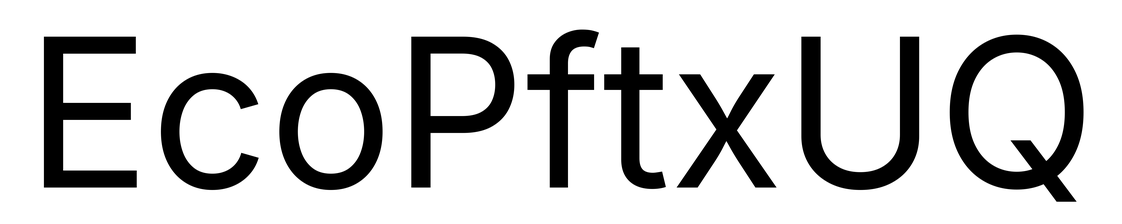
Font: Inter_Regular